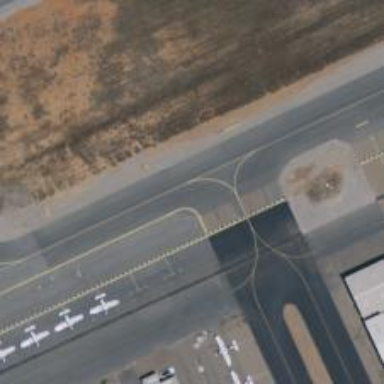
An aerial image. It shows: Image of taxiway at airport.